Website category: movie
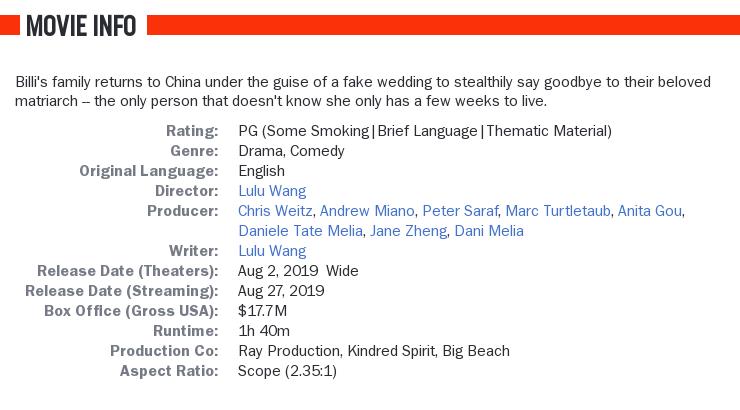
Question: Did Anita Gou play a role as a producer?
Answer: yes

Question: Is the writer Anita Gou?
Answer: no

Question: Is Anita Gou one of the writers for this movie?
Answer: no

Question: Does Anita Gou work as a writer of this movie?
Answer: no

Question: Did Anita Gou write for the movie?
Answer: no

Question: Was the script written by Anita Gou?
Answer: no

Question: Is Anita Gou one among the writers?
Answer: no

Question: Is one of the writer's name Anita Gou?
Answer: no

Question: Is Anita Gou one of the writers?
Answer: no

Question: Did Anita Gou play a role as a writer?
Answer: no

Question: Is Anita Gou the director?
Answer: no

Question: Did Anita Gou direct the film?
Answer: no

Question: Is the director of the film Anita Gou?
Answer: no

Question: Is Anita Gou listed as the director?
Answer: no

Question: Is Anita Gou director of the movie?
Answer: no

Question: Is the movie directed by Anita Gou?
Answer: no

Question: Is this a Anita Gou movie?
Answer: no

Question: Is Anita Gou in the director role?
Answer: no

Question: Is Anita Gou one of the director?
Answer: no

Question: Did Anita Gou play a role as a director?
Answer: no

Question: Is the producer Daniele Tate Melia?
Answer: yes

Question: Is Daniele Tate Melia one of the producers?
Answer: yes

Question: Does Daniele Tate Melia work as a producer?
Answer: yes

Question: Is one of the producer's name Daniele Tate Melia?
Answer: yes

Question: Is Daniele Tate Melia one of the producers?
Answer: yes

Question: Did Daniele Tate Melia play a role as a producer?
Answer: yes

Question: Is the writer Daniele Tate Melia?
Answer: no

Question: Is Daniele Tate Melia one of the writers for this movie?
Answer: no

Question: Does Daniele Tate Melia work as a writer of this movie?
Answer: no

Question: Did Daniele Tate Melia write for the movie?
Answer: no

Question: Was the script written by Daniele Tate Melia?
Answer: no

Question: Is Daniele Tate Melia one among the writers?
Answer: no

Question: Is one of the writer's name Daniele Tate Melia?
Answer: no

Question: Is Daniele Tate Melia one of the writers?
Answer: no

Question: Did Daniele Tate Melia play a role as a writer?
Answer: no

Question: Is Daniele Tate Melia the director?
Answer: no

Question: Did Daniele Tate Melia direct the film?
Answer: no

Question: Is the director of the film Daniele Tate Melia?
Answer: no

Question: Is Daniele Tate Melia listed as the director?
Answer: no

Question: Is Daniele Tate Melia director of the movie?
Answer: no

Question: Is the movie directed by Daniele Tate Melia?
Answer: no

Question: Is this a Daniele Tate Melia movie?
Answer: no

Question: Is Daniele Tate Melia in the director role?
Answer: no

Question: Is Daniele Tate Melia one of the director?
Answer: no

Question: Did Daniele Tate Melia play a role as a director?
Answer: no

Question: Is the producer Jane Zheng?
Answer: yes

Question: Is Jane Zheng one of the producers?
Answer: yes

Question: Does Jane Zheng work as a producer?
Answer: yes

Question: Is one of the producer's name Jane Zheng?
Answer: yes

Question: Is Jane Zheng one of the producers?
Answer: yes

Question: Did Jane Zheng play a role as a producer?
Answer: yes

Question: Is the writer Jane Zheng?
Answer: no

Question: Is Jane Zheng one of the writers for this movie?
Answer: no

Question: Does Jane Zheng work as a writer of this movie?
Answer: no

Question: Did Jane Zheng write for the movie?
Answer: no

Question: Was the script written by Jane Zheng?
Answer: no

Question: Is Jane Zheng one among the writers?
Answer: no

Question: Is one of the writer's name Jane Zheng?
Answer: no

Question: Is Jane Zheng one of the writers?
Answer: no

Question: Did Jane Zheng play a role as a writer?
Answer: no

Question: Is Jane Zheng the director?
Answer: no

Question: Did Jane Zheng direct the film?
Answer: no

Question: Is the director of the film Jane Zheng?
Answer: no

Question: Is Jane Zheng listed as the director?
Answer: no